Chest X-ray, PA view. Patient: 77 years old, sex M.
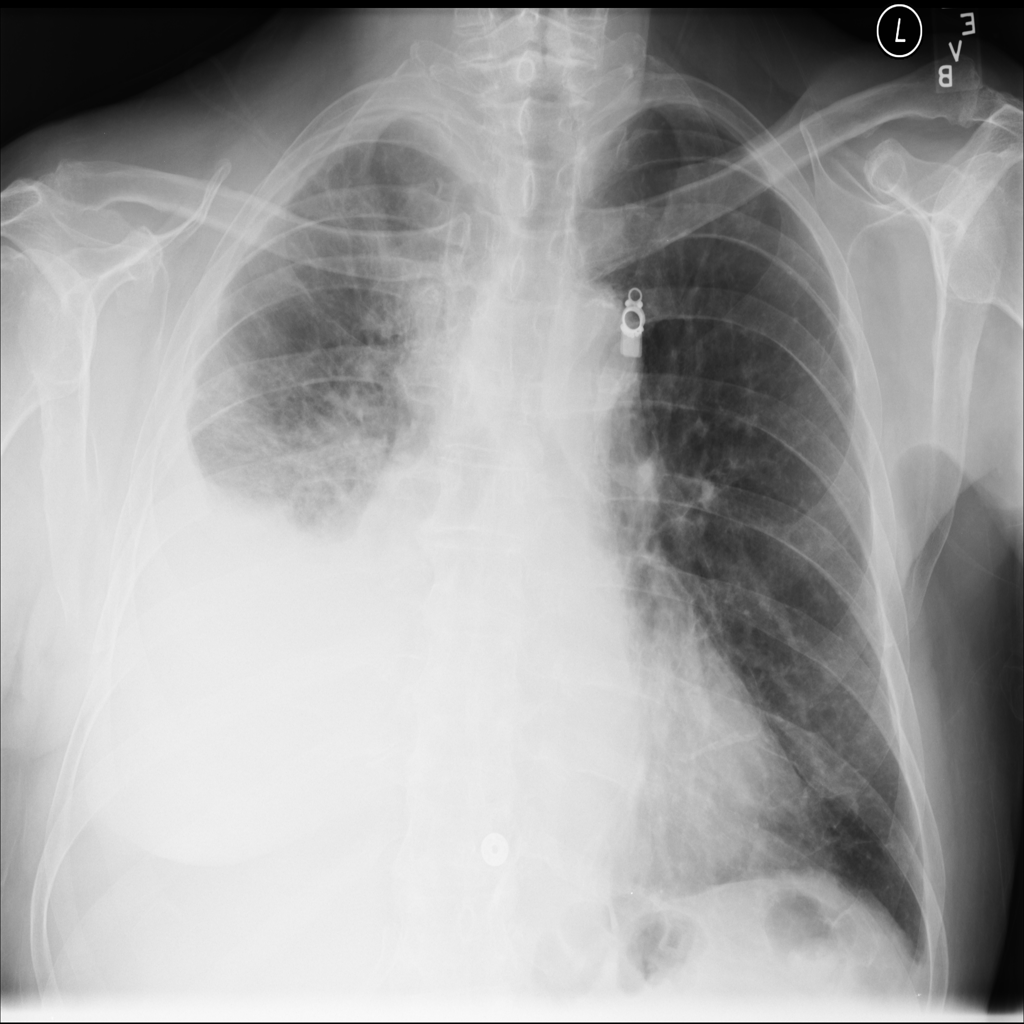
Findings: Effusion